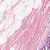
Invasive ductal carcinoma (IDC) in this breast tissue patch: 0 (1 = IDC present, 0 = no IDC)